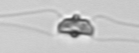
Label: Chaetoceros_didymus